Question: <URL>
I would like to have the 'background-color: papayawhip;' on '.active' connect with the red bar to the left of the . What is the best method in accomplishing this. I would like to maintain the same spacings show in the codepen.

'''
<ol class="meny-control">
<li class="active"><a href="">Potential Apparel</a></li>
<li><a href="">Facebook + Pillow</a></li>
<li><a href="">Skatelocal.ly</a></li>
<li><a href="">Cooking.is</a></li>
<li><a href="">Foodsters</a></li>
</ol>
'''
'''
li
{
padding: 10px 0;
margin: 10px 0;
color: #ccc;
a
{
color: #ccc;
text-decoration: none;
}
}
.active
{
position:relative;
background-color: papayawhip;
color: #333;
&:before
{
content: " ";
position: absolute;
top: 0;
bottom: 0;
left: -64px;
width: 5px;
background: #f26645;
}
a
{
color: #333;
}
}
ol
{
list-style-type: decimal-leading-zero;
padding-left: 64px;
}
'''
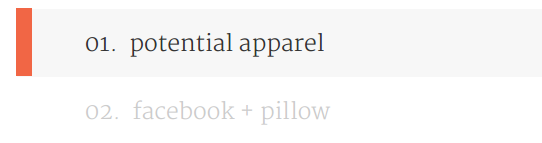
Answer: How about this for your scss/less:
'''
li
{
padding: 10px 0;
margin: 10px 0;
color: #ccc;
padding-left: 32px;
border-left: 5px solid transparent;
a
{
color: #ccc;
text-decoration: none;
}
}
.active
{
position:relative;
background-color: papayawhip;
color: #333;
border-left: 5px solid #f26645;
a
{
color: #333;
}
}
ol
{
list-style-type: decimal-leading-zero;
list-style-position: inside;
}
'''
<URL>